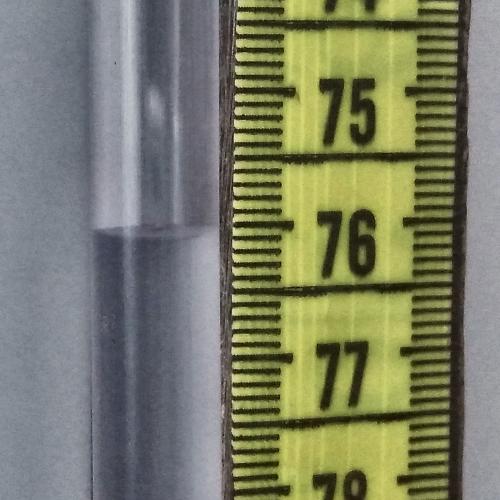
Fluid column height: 76.0 cm